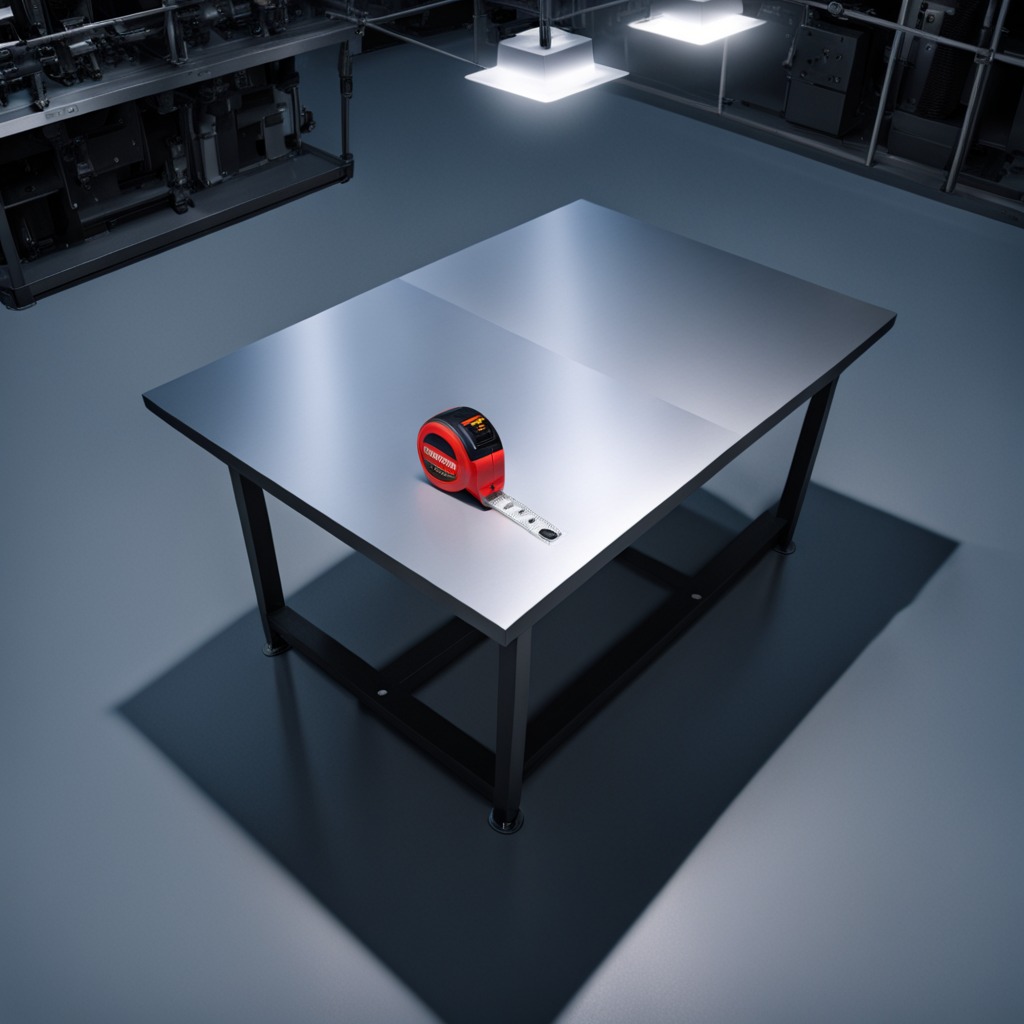
A measuring tape is lying on the tabletop.